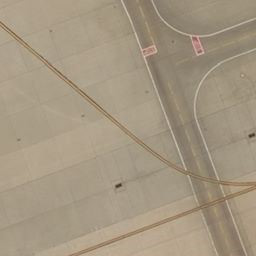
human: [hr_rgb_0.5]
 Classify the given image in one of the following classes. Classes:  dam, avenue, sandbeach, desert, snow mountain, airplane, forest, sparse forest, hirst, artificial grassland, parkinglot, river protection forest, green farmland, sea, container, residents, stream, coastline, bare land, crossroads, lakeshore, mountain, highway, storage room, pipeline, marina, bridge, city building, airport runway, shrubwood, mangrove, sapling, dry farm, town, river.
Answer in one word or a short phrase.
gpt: airport runway